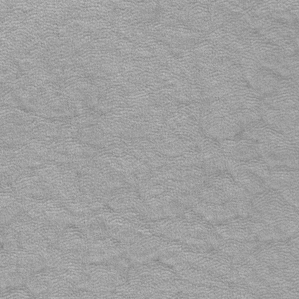
Label: frost